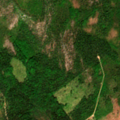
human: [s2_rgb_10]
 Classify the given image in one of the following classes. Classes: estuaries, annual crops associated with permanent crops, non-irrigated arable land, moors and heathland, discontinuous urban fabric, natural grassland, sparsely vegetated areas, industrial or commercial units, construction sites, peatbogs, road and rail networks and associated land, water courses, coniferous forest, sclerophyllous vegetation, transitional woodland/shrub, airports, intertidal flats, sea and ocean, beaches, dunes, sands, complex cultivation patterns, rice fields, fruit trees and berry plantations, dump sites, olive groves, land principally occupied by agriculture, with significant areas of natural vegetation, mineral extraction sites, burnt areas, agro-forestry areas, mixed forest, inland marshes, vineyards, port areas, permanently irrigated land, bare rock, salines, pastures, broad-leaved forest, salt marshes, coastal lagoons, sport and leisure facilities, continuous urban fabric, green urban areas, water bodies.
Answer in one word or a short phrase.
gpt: coniferous forest, mixed forest, transitional woodland/shrub